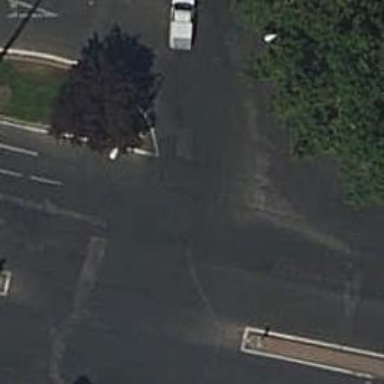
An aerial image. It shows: Asphalt road classified as primary highway.